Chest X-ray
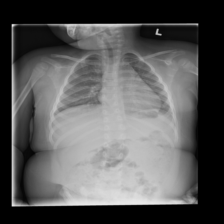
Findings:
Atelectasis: negative
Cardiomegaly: negative
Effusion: negative
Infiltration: negative
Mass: negative
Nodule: negative
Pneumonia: negative
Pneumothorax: negative
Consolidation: negative
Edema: negative
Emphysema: negative
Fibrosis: negative
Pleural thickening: negative
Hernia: negative